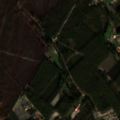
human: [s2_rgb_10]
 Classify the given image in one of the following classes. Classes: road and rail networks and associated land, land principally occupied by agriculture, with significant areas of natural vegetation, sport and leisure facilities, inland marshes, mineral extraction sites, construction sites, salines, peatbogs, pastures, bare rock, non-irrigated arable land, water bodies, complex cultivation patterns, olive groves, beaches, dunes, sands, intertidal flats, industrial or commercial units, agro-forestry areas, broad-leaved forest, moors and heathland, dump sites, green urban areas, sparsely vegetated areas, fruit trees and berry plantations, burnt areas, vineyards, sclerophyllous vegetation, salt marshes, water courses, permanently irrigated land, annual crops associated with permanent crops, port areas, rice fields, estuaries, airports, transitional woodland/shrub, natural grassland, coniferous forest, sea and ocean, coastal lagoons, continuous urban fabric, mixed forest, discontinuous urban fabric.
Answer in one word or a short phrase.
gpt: land principally occupied by agriculture, with significant areas of natural vegetation, coniferous forest, transitional woodland/shrub